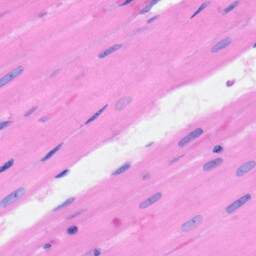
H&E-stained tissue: Heart